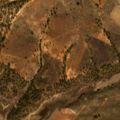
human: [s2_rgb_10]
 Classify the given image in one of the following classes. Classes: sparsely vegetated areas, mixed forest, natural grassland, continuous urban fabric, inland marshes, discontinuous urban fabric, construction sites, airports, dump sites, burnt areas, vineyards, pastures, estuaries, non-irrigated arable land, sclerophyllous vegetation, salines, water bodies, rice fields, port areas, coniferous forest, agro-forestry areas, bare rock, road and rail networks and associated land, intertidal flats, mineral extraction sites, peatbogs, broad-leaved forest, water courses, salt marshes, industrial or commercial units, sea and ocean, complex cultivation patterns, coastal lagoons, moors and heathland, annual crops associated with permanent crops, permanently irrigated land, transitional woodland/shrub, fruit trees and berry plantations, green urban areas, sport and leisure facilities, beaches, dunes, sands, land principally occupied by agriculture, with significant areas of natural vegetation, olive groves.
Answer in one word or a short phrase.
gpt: non-irrigated arable land, olive groves, agro-forestry areas, natural grassland, water bodies